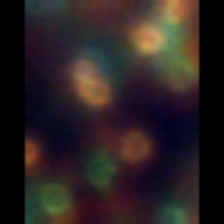
Taxon: Phaeocystis
Group: Other